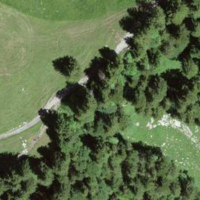
EUNIS habitat code: 44
Species observed at this site:
Sorbus aucuparia